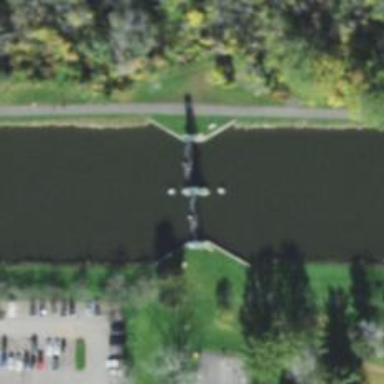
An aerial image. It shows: Lock gate along waterway.